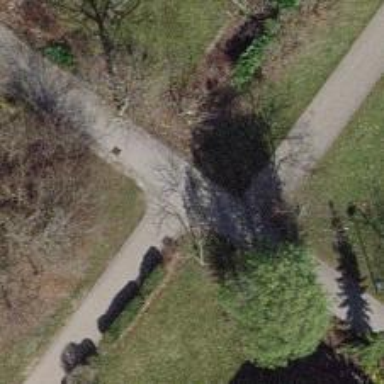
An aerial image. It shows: Paved footway.